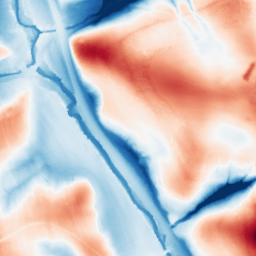
Category: edge_preserving
Decomposition family: guided
Decomposition parameters: radius: 32
eps: 0.01
Upsampling method: bicubic
Upsampling parameters: scale: 8
Upsampling scale: 8